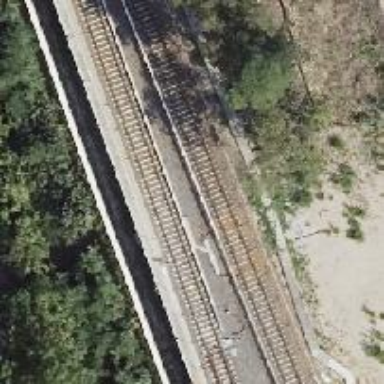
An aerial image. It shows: Light rail railway line with electrified rails.